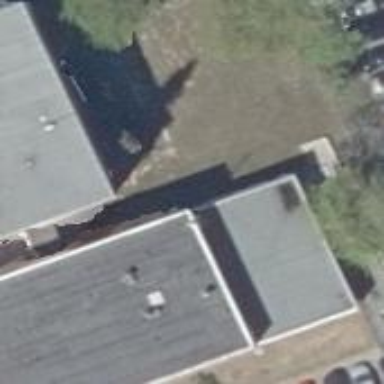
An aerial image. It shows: Building with flat roof made of tar paper.